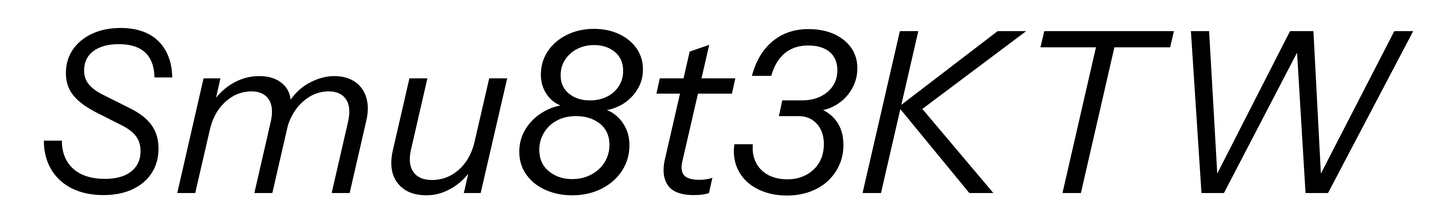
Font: InstrumentSans-Italic_Italic